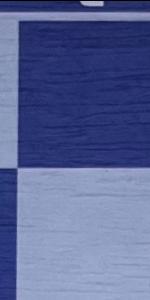
Label: Empty